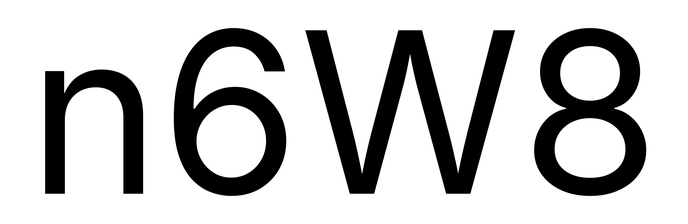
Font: Inter_Regular